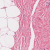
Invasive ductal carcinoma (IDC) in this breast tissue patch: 0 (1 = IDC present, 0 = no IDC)